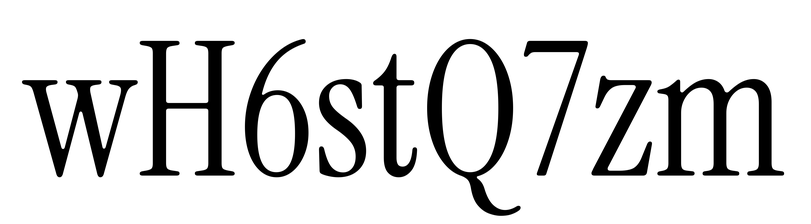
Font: InstrumentSerif-Regular